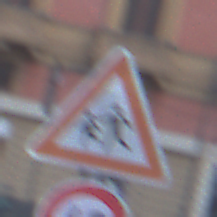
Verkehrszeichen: KinderRechts
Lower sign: Geschwindigkeit40
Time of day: SunriseSunset
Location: Outdoor (Urban)
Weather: PartlyCloudy
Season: NotSpecified
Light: Natural